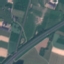
Land use / land cover: Highway